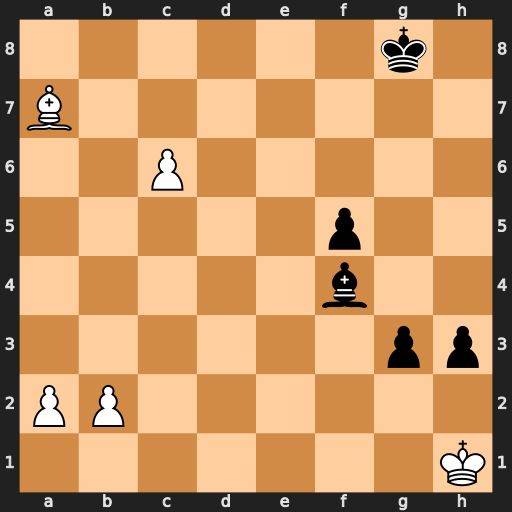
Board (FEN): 6k1/B7/2P5/5p2/5b2/6pp/PP6/7K
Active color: w
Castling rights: -
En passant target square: -
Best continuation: Bb6 Kf7 c7 g2+ Kg1 Bxc7 Bxc7